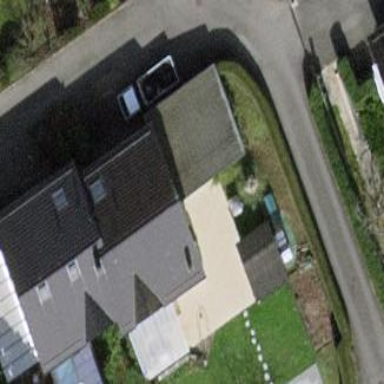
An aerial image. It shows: View of roof of building.